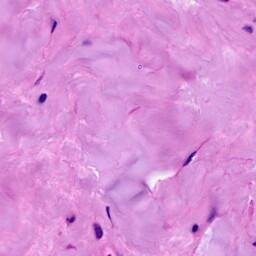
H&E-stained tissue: Breast